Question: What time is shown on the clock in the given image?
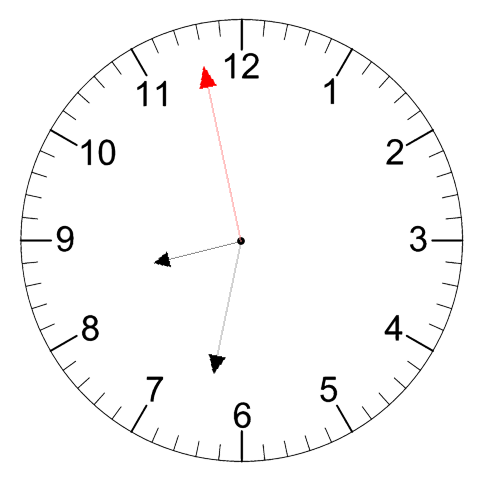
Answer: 08:31:58